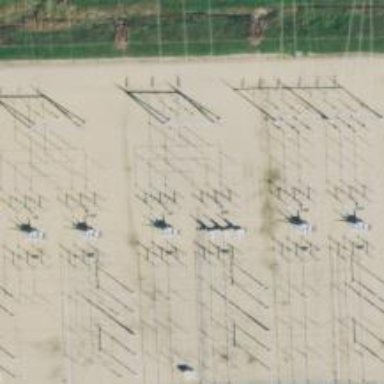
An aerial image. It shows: Switch used for power control.